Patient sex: M
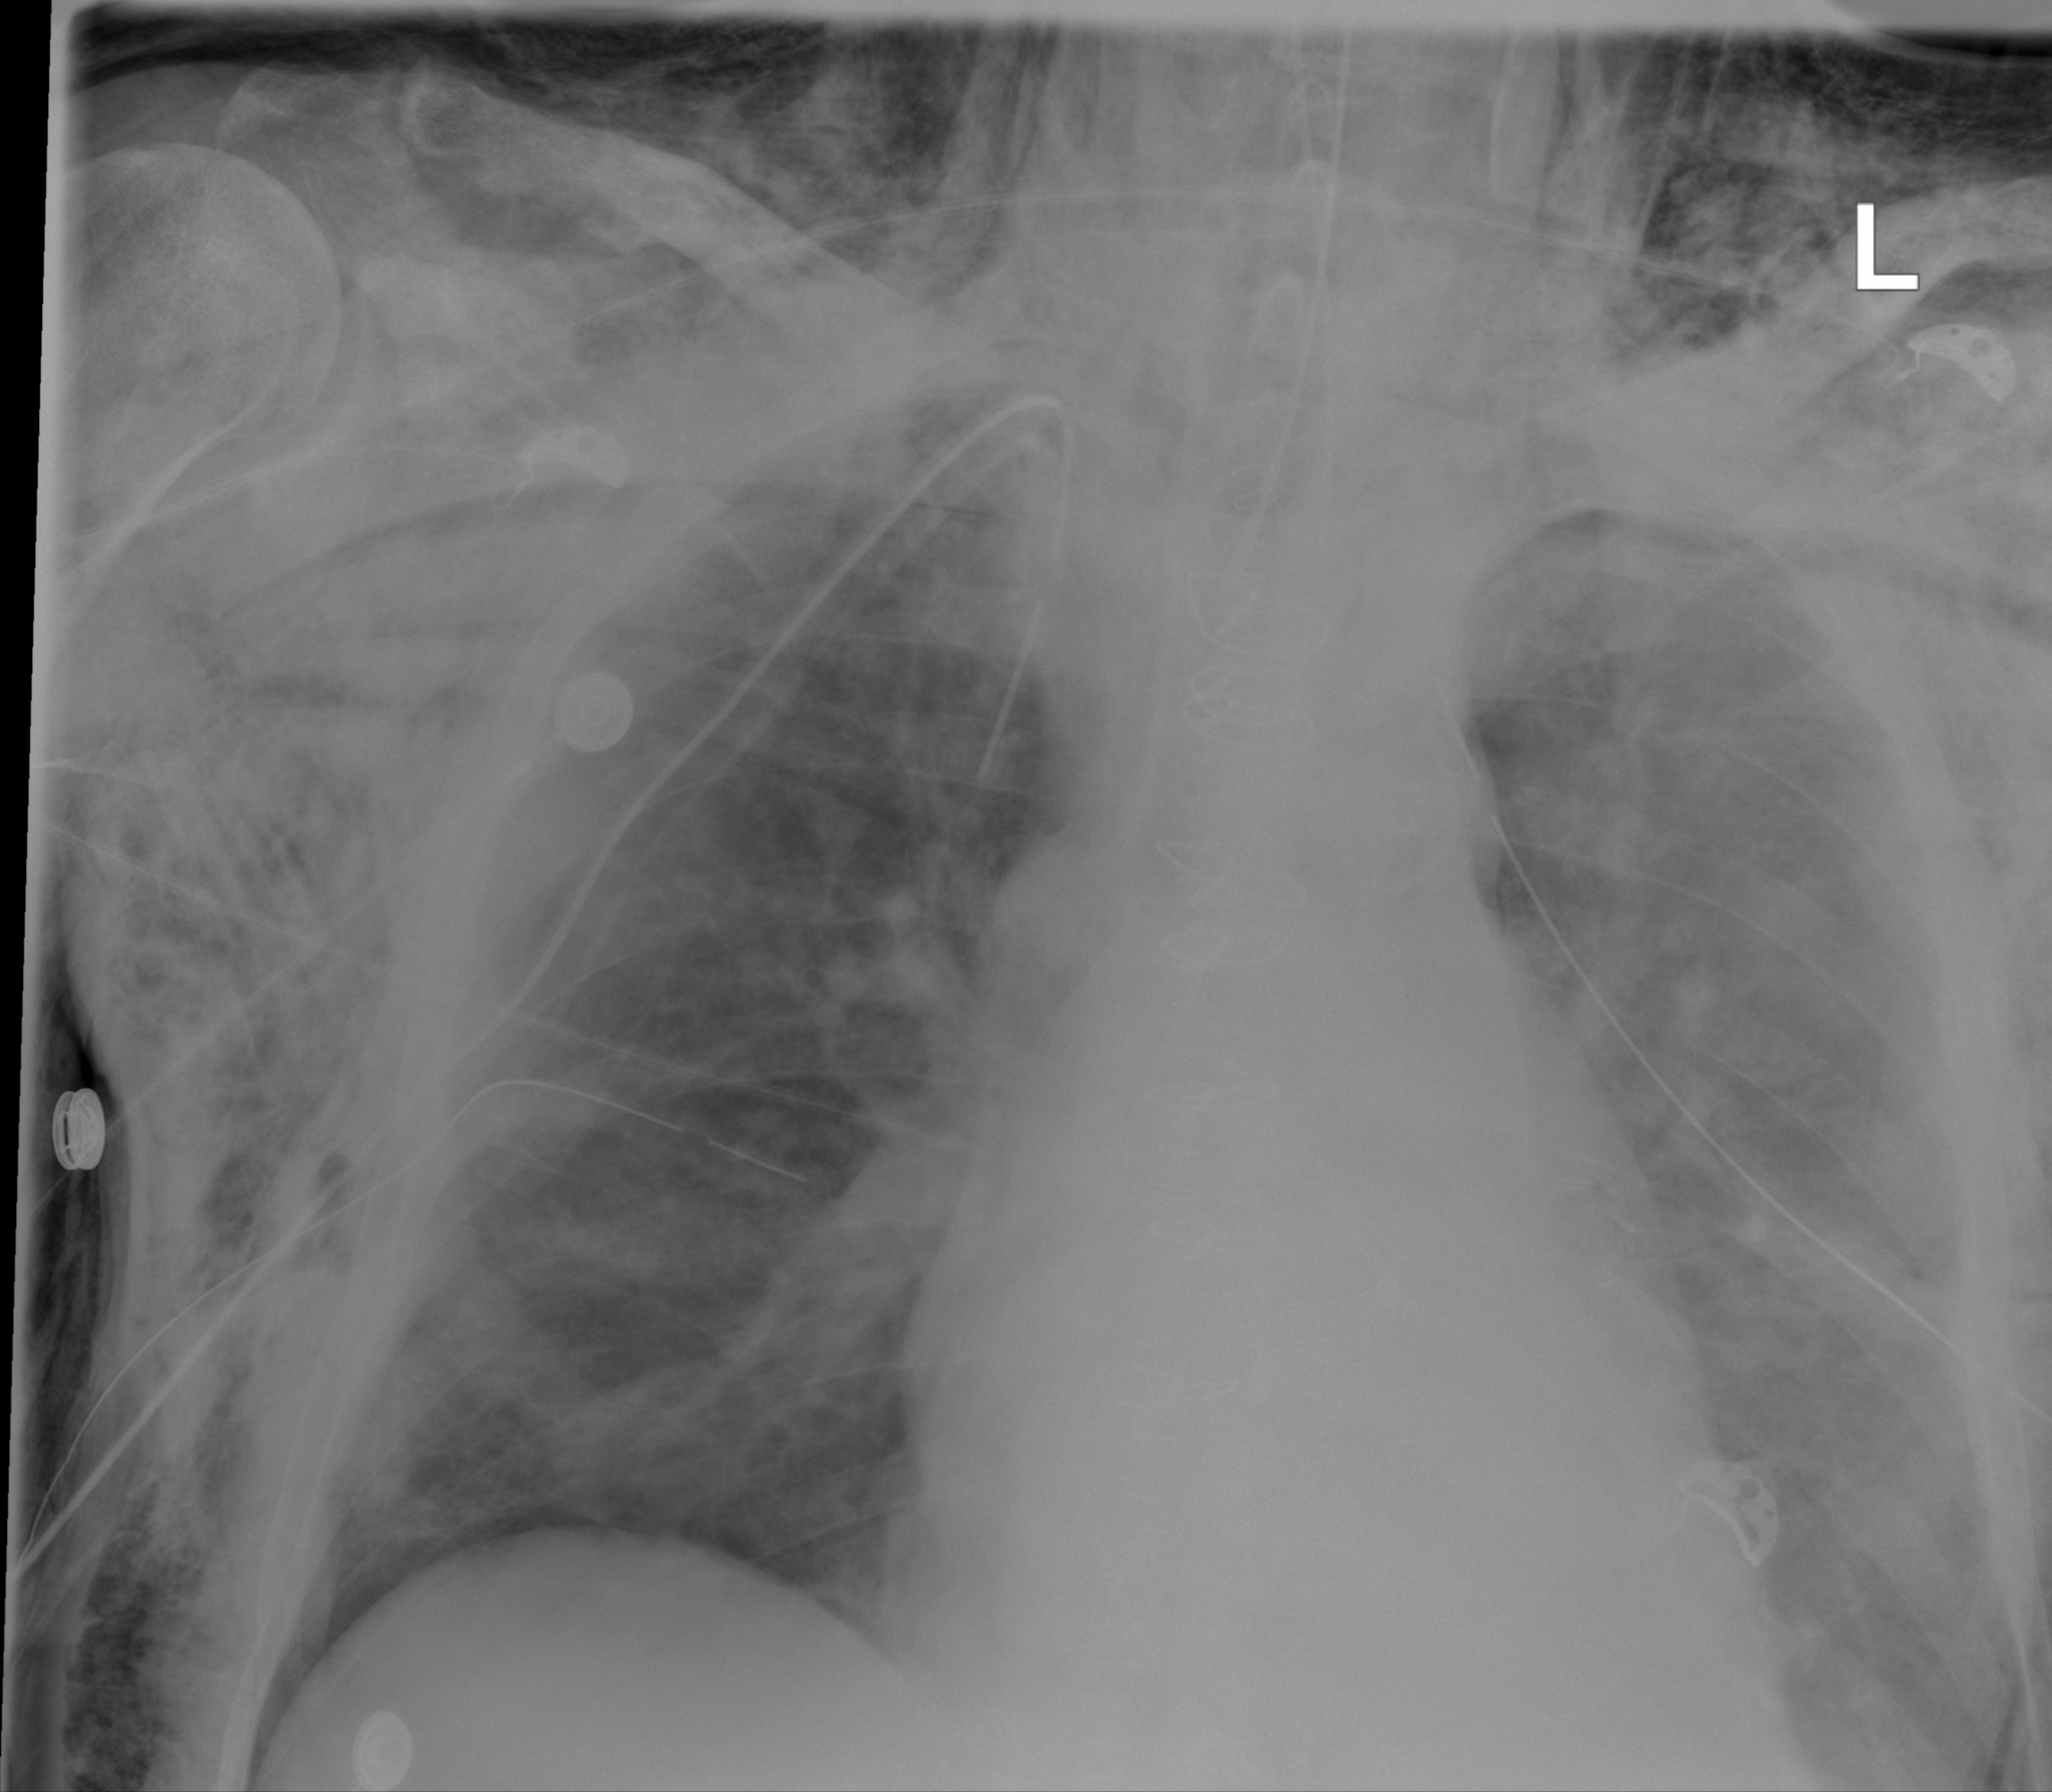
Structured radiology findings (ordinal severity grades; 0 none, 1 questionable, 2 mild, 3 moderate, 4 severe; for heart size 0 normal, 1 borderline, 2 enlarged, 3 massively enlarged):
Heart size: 2
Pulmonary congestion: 2
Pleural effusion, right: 0
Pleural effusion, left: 2
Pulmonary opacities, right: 2
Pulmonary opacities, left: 2
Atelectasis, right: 2
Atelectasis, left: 2